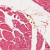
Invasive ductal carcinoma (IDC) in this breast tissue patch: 0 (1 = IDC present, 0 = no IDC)